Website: apple
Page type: payment
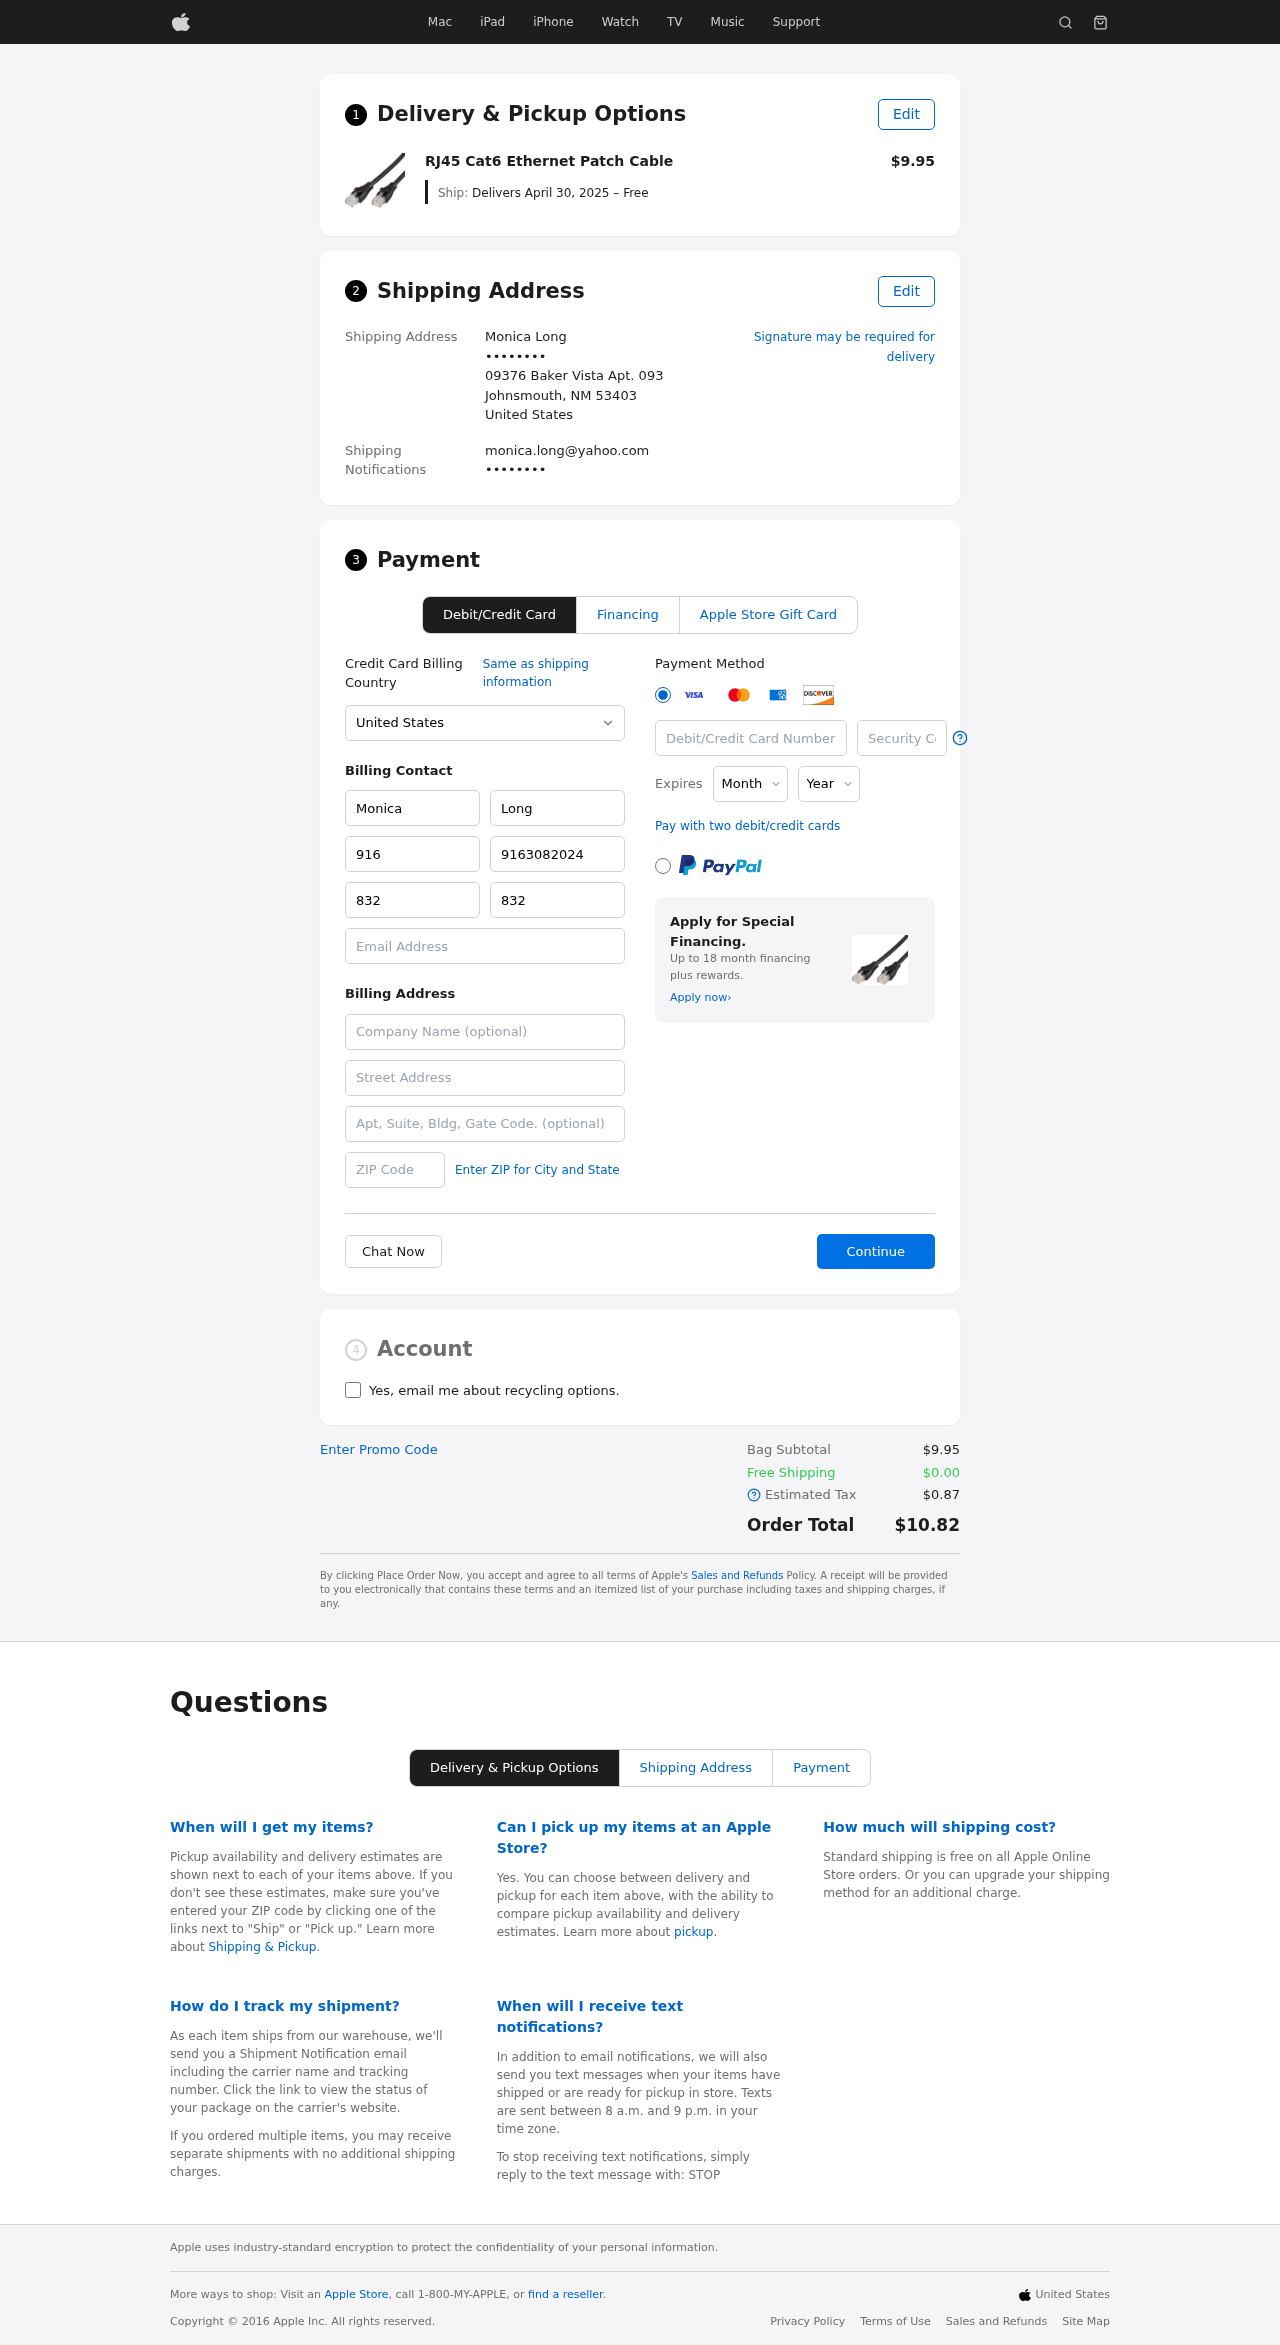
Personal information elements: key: PII_CARD_CVV
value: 411
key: PII_CARD_EXPIRY_MONTH
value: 03
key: PII_CARD_EXPIRY_YEAR
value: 29
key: PII_CARD_NUMBER
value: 6501 1332 4066 8483
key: PII_CITY_STATE_ZIP
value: Johnsmouth, NM 53403
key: PII_COMPANY
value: Hunter Group
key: PII_COUNTRY
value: United States
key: PII_EMAIL
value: monica.long@yahoo.com
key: PII_EMAIL2
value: monica.long@yahoo.com
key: PII_FIRSTNAME
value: Monica
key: PII_FULLNAME
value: Monica Long
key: PII_LASTNAME
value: Long
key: PII_PHONE3
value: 9163082024
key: PII_PHONE_ALT
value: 8329999571
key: PII_PHONE_ALT_AREA
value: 832
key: PII_PHONE_AREA
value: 916
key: PII_SECURITY_CODE
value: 363
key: PII_STREET
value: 09376 Baker Vista Apt. 093
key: PII_PHONE
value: ••••••••
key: PII_PHONE2
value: ••••••••
Product elements: key: PRODUCT1_NAME
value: RJ45 Cat6 Ethernet Patch Cable
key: PRODUCT1_PRICE
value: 9.95
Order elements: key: ORDER_DELIVERY_DATE
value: Delivers April 30, 2025 – Free
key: ORDER_SUBTOTAL
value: $9.95
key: ORDER_SHIPPING_COST
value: $0.00
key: ORDER_TAX
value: $0.87
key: ORDER_TOTAL
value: $10.82